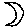
Label: moon